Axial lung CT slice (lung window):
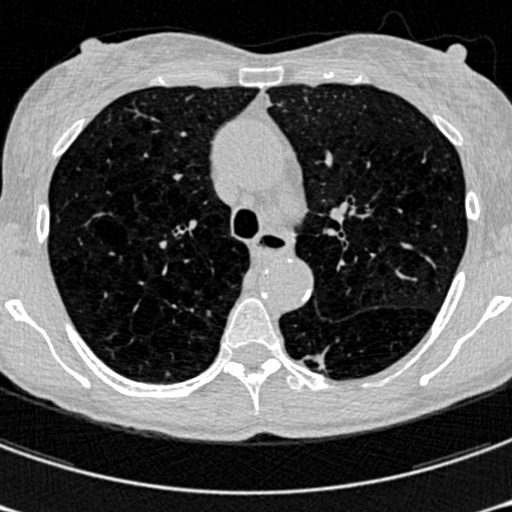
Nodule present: yes
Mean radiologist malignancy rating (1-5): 3